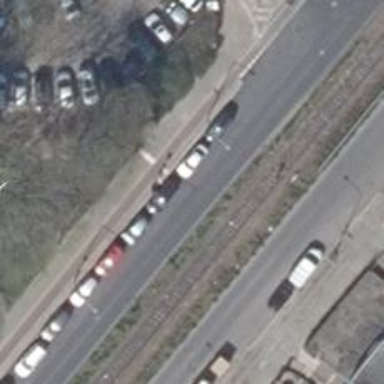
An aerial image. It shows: Public transport stop position.